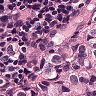
Metastatic tissue present: yes